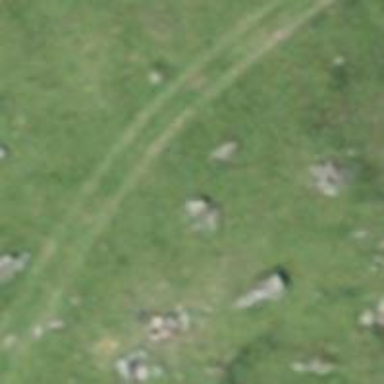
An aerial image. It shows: Grass track with grade 5 tracktype.